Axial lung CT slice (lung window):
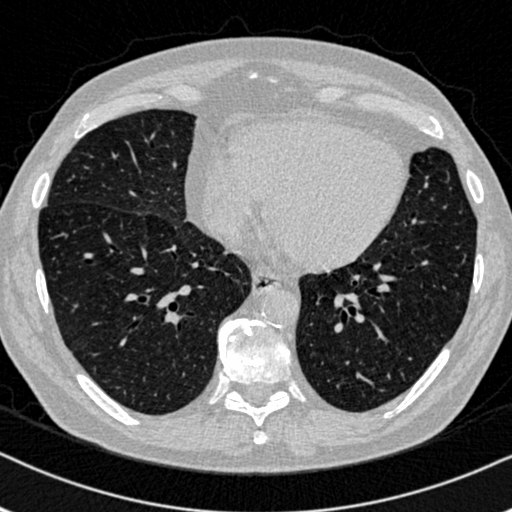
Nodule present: no